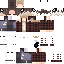
A male human skin with medium skin, wearing brown long hair dressed in a blue hoodie and black pants, featuring a closed mouth.